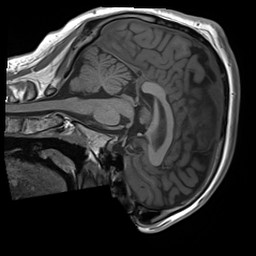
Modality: T1w
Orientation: sagittal
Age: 22
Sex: male
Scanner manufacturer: siemens
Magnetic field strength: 3 T
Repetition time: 1.8 s
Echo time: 0.00232 s